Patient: sex F, age 54
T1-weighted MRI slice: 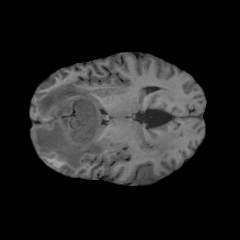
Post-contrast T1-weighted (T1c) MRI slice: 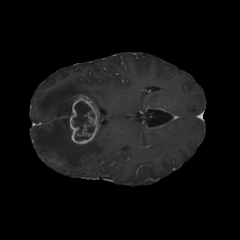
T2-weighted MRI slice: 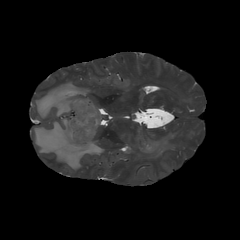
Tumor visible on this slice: yes
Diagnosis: Glioblastoma, IDH-wildtype
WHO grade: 4